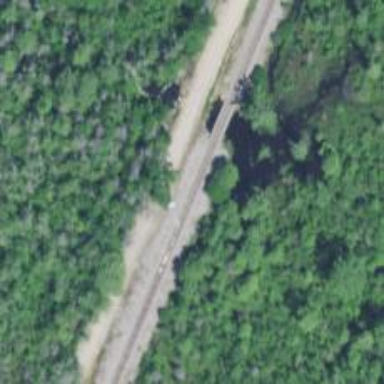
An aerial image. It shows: Railway bridge.